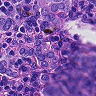
Metastatic tissue present: yes